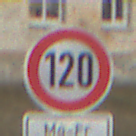
Verkehrszeichen: Geschwindigkeit120
Zusatzzeichen unten: ZeitangabenMitBeschraenkungAufWochentage2
Umgebung: Outdoor, Nature
Tageszeit: MorningAfternoon
Wetter: PartlyCloudy
Licht: Natural
Jahreszeit: Autumn
Kontrast: LowContrast